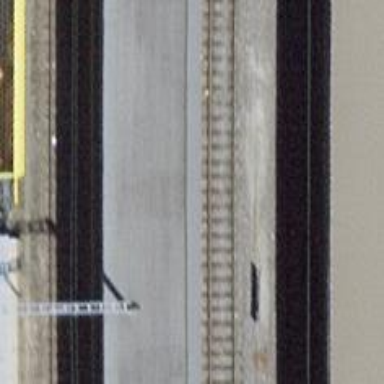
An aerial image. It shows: Stop position for public transport on the railway.